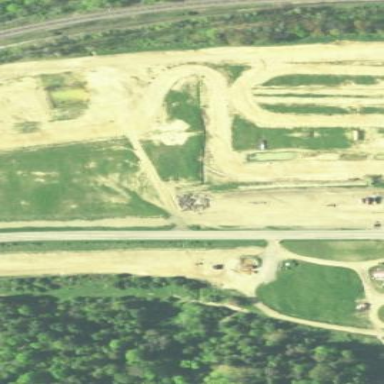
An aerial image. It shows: Track in leisure land.